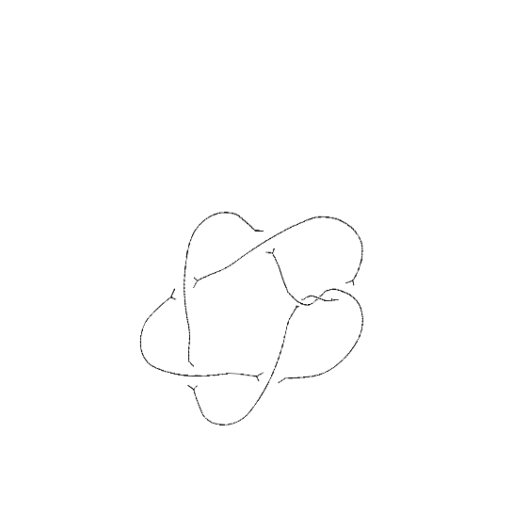
Crossing number: 7